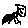
Label: bird